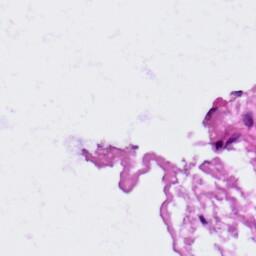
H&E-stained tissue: Lung